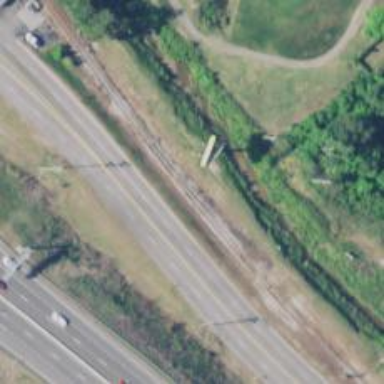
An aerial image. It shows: Abandoned railway.